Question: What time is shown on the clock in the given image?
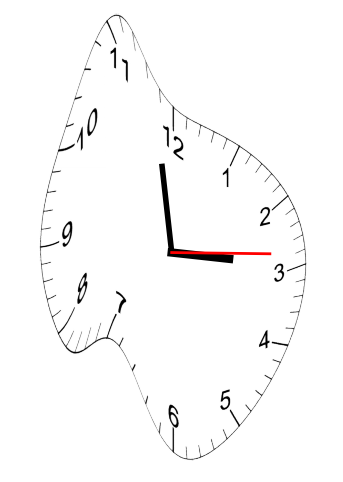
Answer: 02:58:14